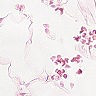
Metastatic tissue present: no